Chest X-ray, PA view. Patient: 67 years old, sex M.
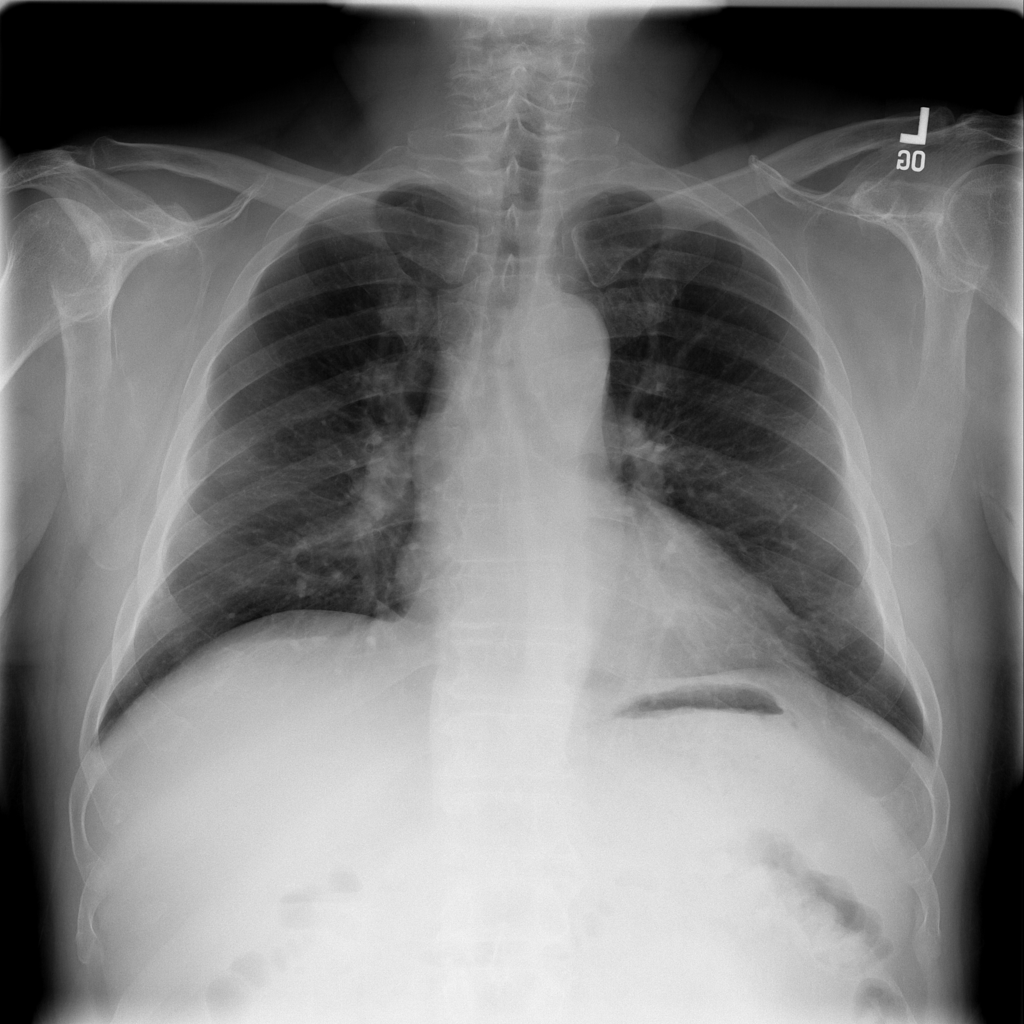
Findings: No Finding